Interaction volume radius: 5 \u00c5
Interaction volume height: 25 \u00c5
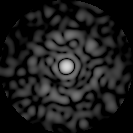
Disorder parameter: 0.8247